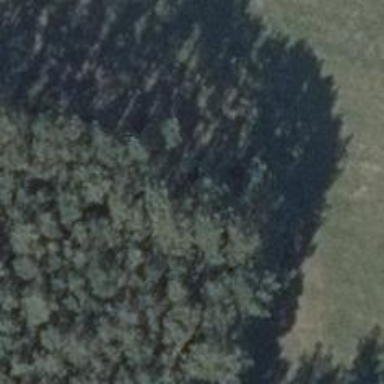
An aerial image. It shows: Hunting stand.